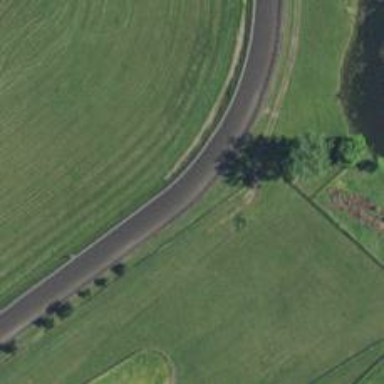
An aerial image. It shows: Bridleway.